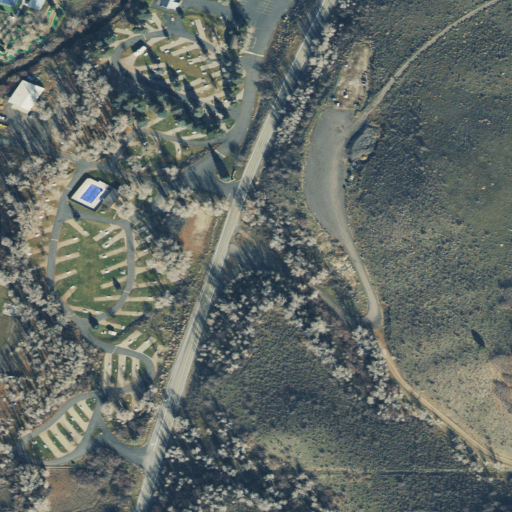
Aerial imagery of valley in Utah named Kurzy Hollow containing shrub, woody wetlands, open development, low intensity development, evergreen forest, deciduous forest, herbaceous wetlands, medium intensity development, and pasture